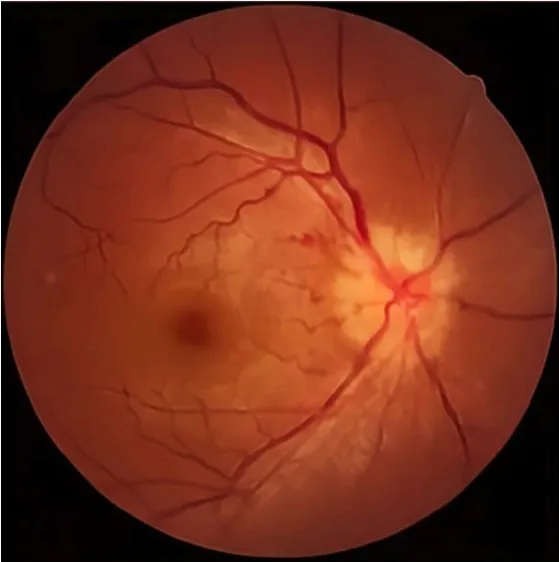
The fundus examination.
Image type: ophthalmic_imaging (fundus_photograph)